二年级 · 算术
小红买这两本书, 要 $(\quad)$ 元钱; 她付给收银员 100 元, 应找回 $(\quad)$ 元。

41 元

18 元
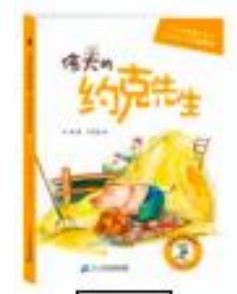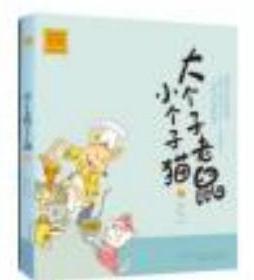
答案: $59 \quad 41$